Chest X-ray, PA view. Patient: 55 years old, sex F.
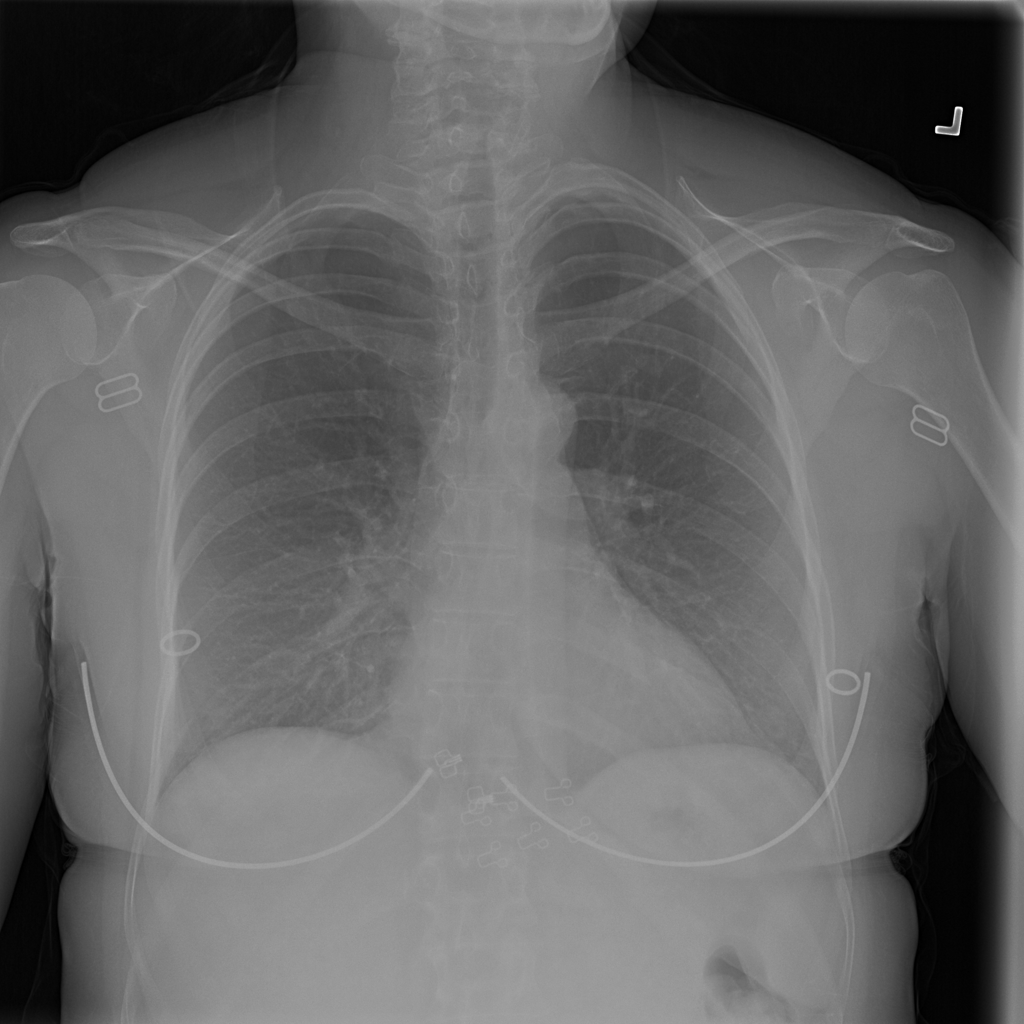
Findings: No Finding